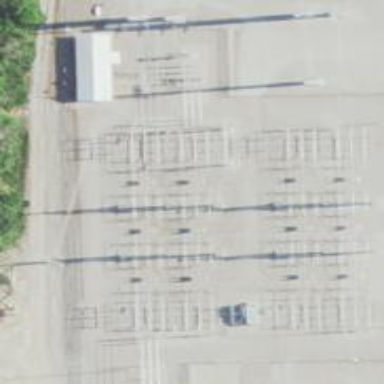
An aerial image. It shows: Switch for power supply.